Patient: sex F, age 65
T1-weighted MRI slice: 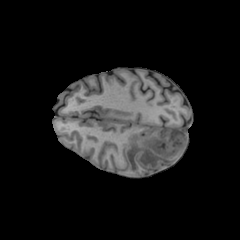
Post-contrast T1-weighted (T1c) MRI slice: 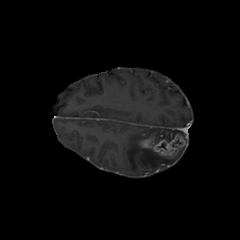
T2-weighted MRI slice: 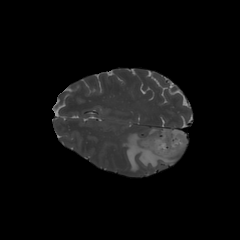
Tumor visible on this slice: yes
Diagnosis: Glioblastoma, IDH-wildtype
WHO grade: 4